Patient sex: F
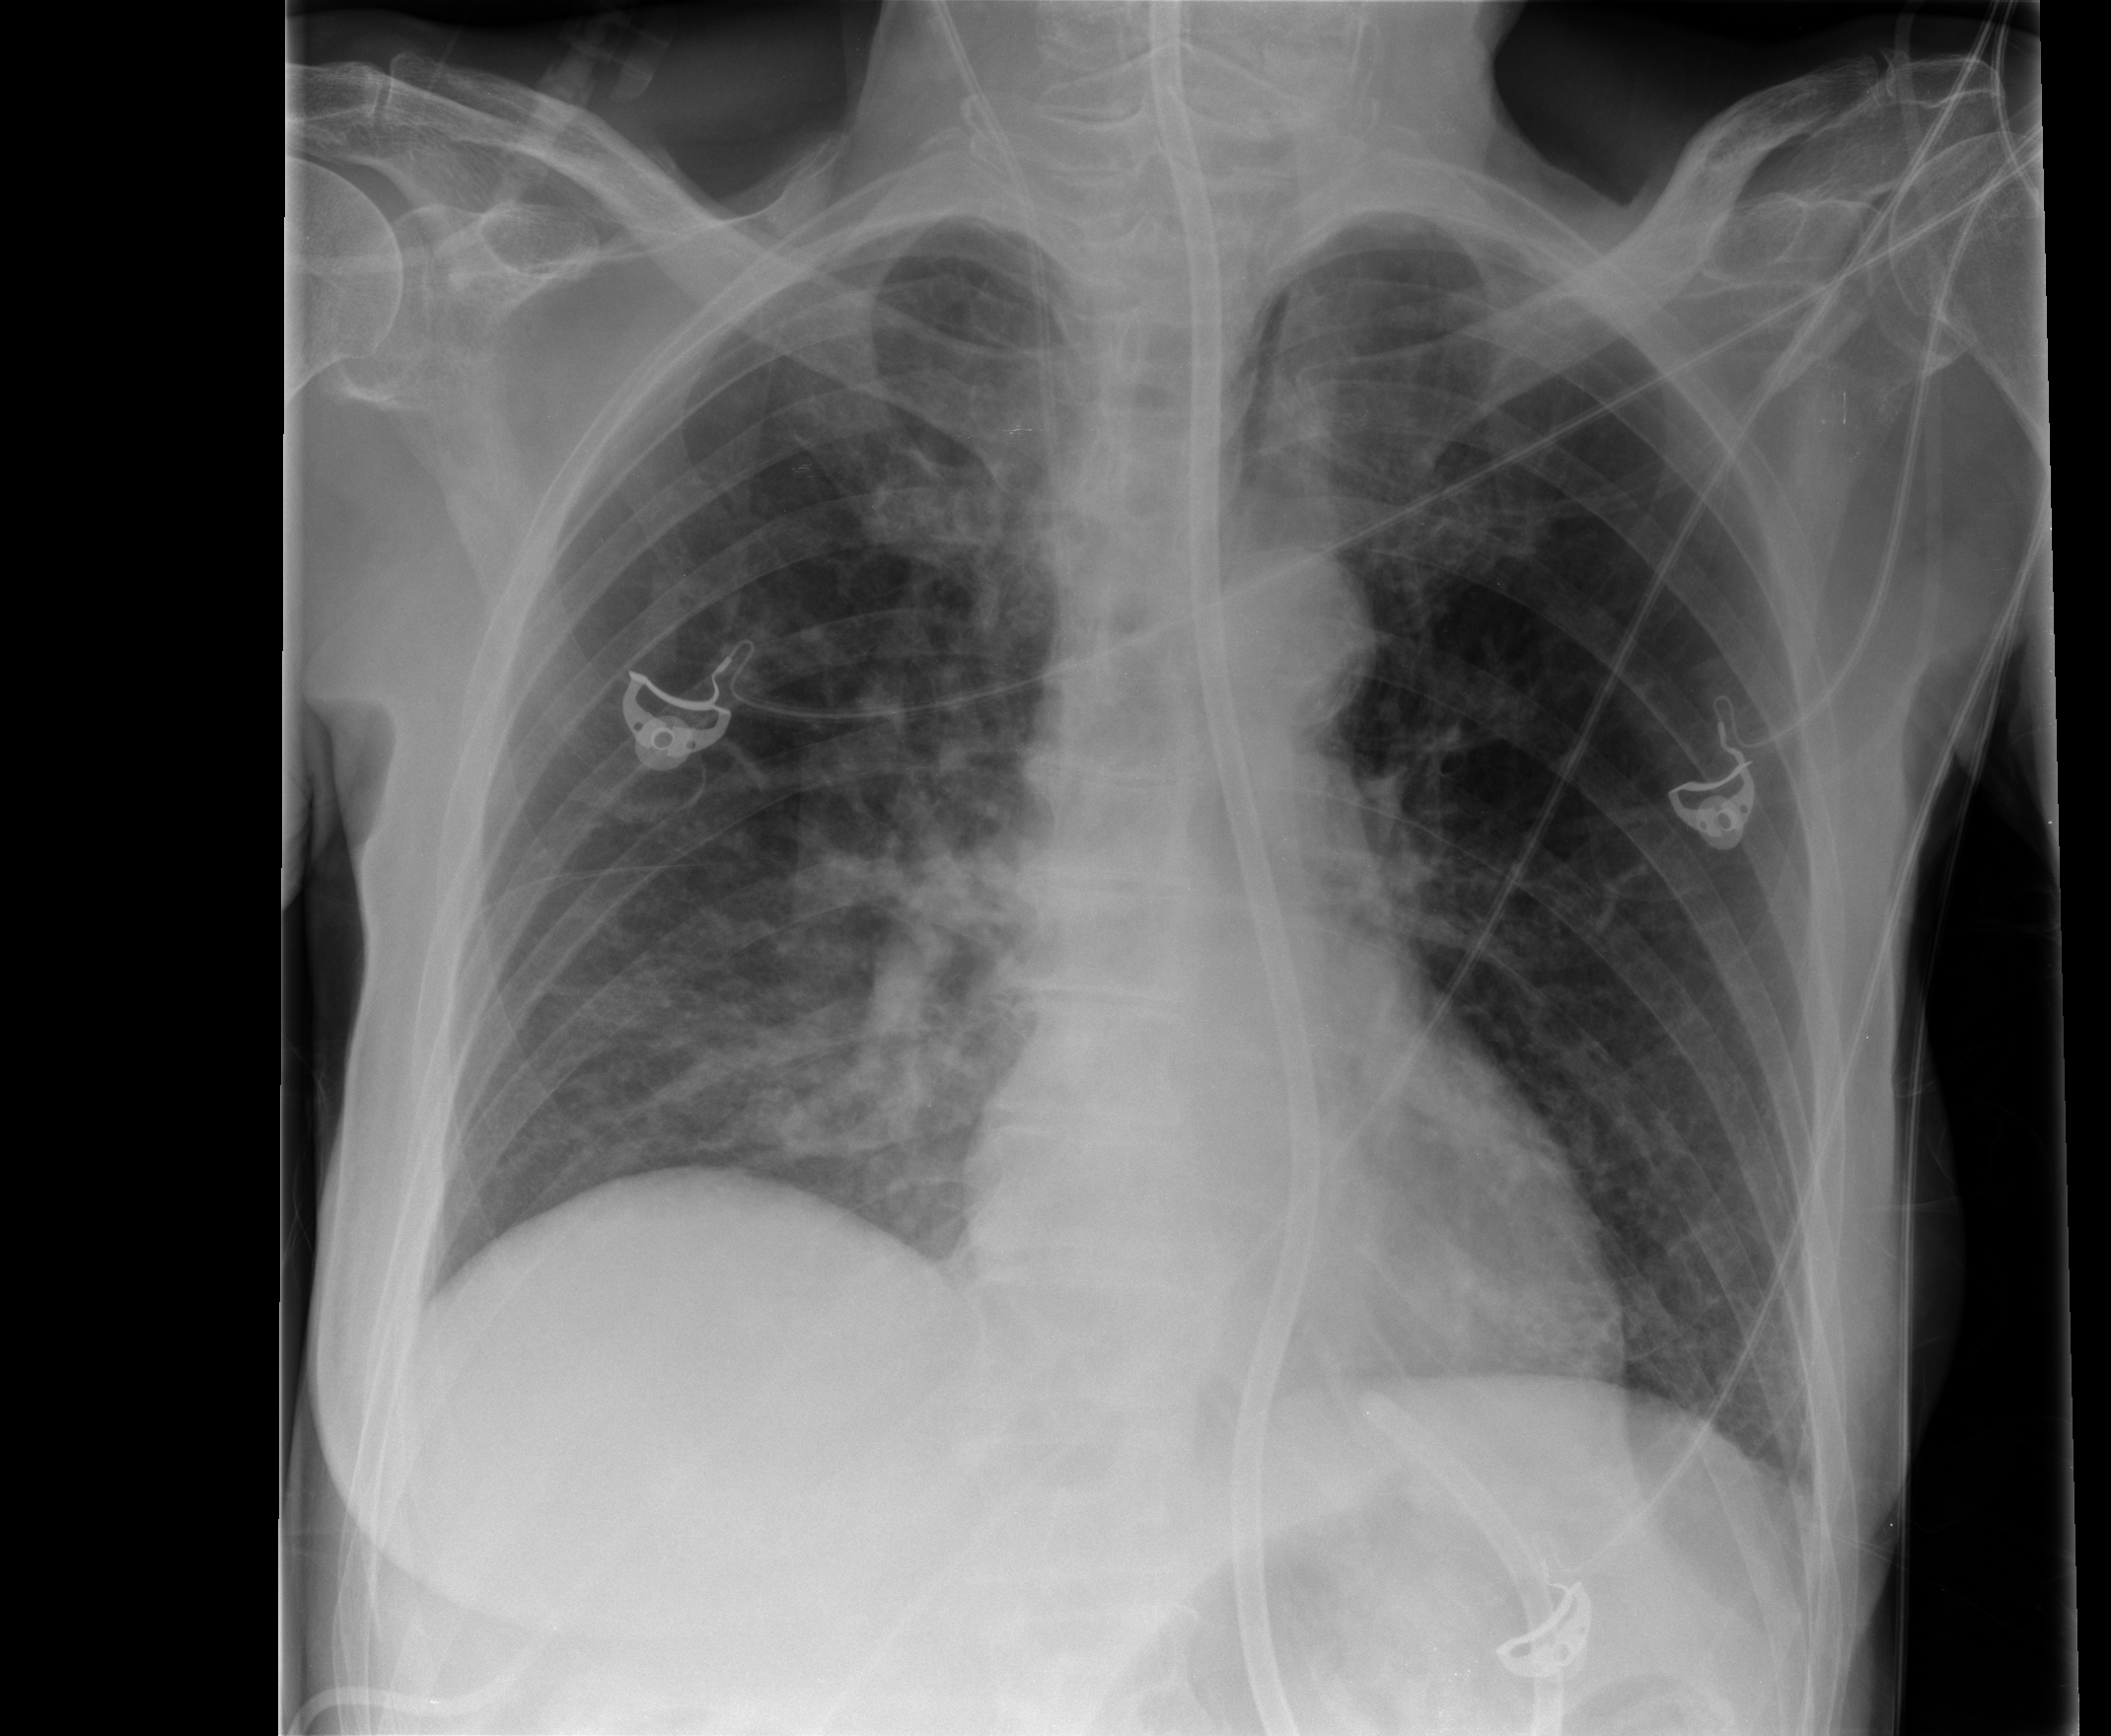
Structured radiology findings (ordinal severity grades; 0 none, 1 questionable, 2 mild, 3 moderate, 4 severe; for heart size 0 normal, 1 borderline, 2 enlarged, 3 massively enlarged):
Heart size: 0
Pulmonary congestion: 0
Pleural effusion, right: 0
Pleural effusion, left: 0
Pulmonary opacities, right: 0
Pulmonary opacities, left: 0
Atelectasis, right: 2
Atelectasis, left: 0